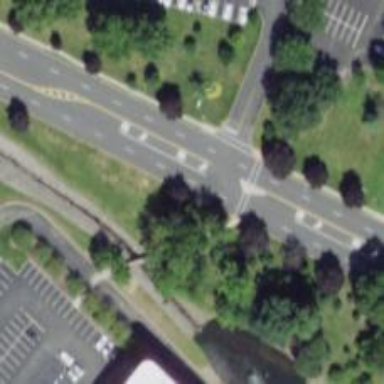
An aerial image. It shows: Marked crossing on footway.